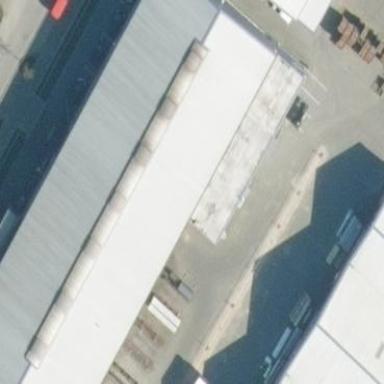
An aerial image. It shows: Industrial building.